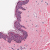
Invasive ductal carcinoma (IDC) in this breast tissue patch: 0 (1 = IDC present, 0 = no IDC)